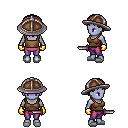
a pixel art fantasy rpg character, female body template, dark elf, purple skin, brown pirate shirt, magenta pants, brown plain hairstyle, chain helm, gold gloves, white slippers, dagger, four views (front, back, left, right), 2x2 character sprite sheet, small pixel art, hard edges, no anti-aliasing